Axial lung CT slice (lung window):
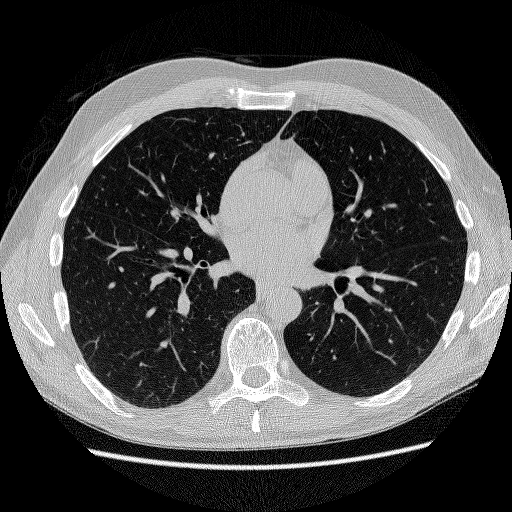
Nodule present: no